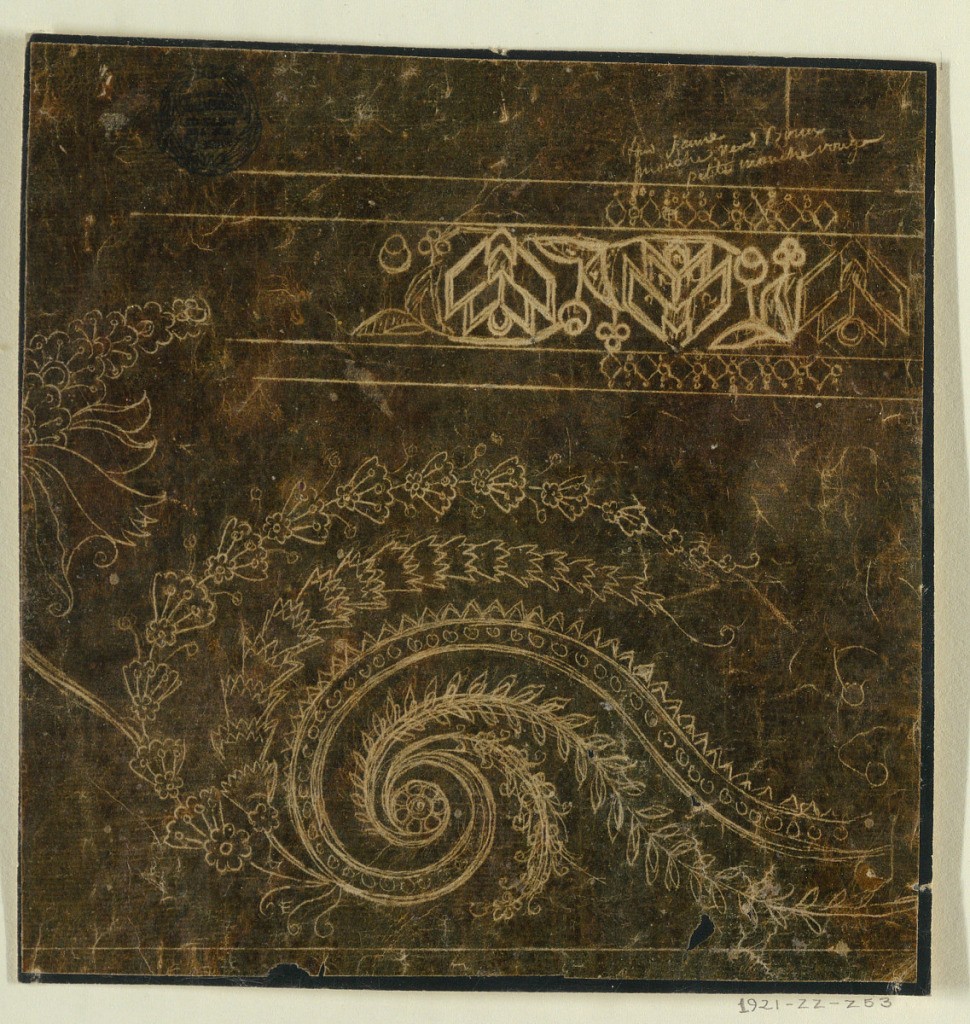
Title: Design for an Embroidered Border Motif, Unfinished
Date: ca. 1820
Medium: Sharp stylus on oiled paper mounted on black paper
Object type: Drawing
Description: A volute composed of three garlands and a serrated band containing circles. Above, a border strips composed of diamonds and beadwork bands between a band of stylized plant forms.